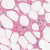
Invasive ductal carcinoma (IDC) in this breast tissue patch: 0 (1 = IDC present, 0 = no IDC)